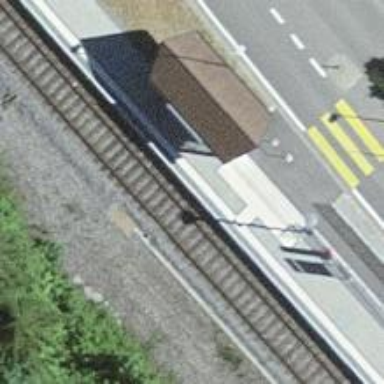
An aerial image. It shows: Stop position for public transport at railway stop.